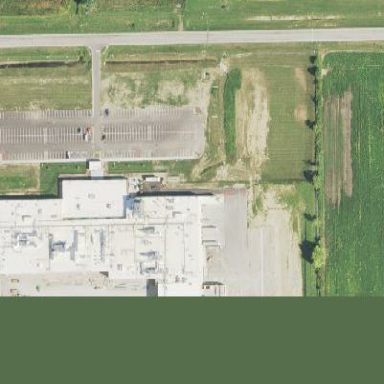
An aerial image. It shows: Commercial building.